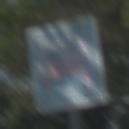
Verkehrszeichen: Kraftfahrstrasse
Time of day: Midday
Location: Outdoor (Nature)
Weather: Clear
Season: NotSpecified
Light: Natural